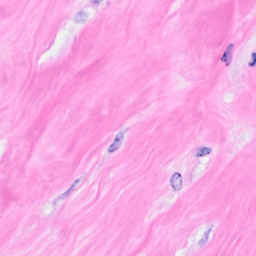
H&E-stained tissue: Breast